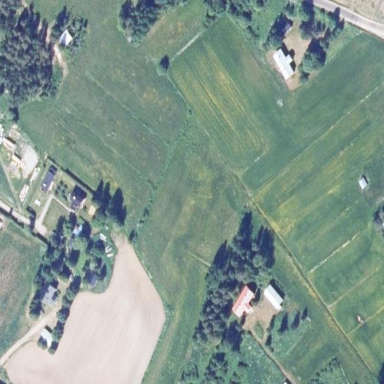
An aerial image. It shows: Picturesque farmland scene.